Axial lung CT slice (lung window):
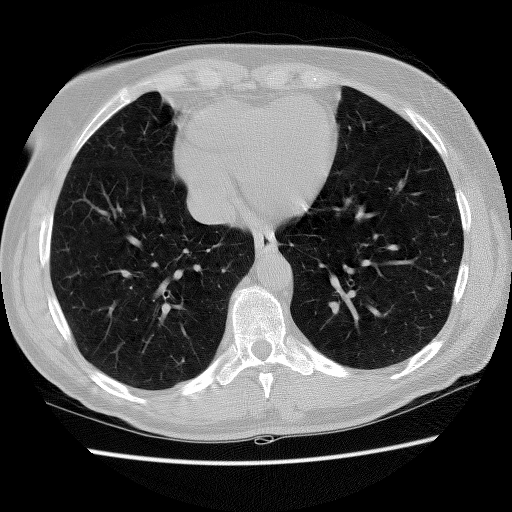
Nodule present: no